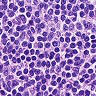
Metastatic tissue present: no